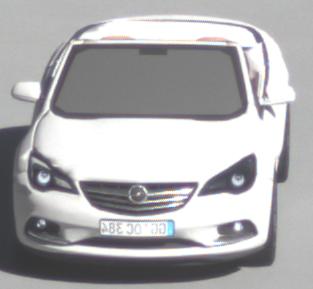
Make: Opel
Model: Cascada 1.4 Turbo
Detailed model: Cascada
Model produced from: 2013/03
Model produced until: 2015/01
Doors: 2
Color: white
Road condition: dry road
Daytime: morning or afternoon
Contrast: high contrast